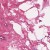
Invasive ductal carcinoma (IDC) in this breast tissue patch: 0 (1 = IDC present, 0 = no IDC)